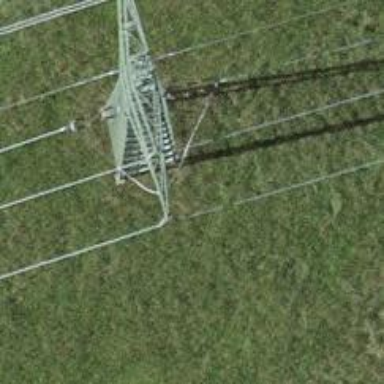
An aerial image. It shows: Power tower.